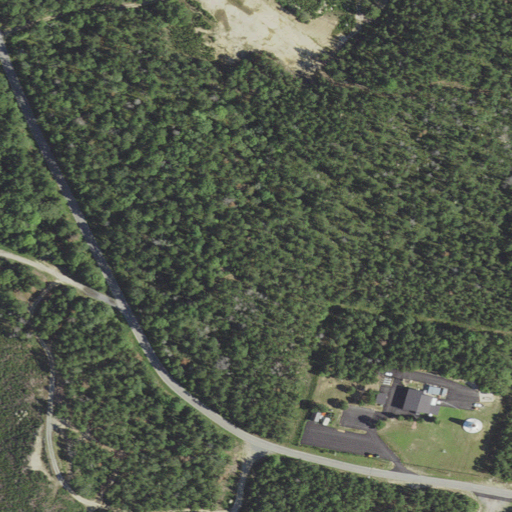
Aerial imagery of mountain in Massachusetts named Pine Hill containing evergreen forest, low intensity development, mixed forest, medium intensity development, open development, shrub, grassland, deciduous forest, and high intensity development